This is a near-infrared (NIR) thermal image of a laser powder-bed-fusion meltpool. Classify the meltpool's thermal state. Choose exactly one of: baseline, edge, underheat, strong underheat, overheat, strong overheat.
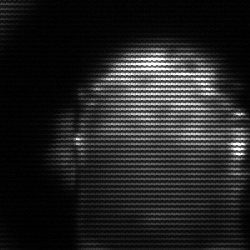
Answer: baseline